Question: I have one question about image grid system.
I created this <URL> from codepen.io
In this demo you can see :
'''
<div class="photo-row">
<div class="photo-item">
<!--Posted image here <img src="image/abc.jpg"/>-->
</div>
</div>
'''
This DEMO is working fine but. My question is how can I use my grid system like in this css:
'''
<div class="photo">
<div class="photo-row">
<a href="#"><img src="abc.jpg"/></a>
</div>
<div class="photo-row">
<a href="#"><img src="abc.jpg"/></a>
</div>
</div>
'''
I created second demo for this: <URL>.
Also my jQuery code:
'''
(function($,sr){
var debounce = function (func, threshold, execAsap) {
var timeout;
return function debounced () {
var obj = this, args = arguments;
function delayed () {
if (!execAsap)
func.apply(obj, args);
timeout = null;
};
if (timeout)
clearTimeout(timeout);
else if (execAsap)
func.apply(obj, args);
timeout = setTimeout(delayed, threshold || 100);
};
}
// smartresize
jQuery.fn[sr] = function(fn){ return fn ? this.bind('resize', debounce(fn)) : this.trigger(sr); };
})(jQuery,'smartresize');
/* Wait for DOM to be ready */
$(function() {
// Detect resize event
$(window).smartresize(function () {
// Set photo image size
$('.photo-row').each(function () {
var $pi = $(this).find('.photo-item'),
cWidth = $(this).parent('.photo').width();
// Generate array containing all image aspect ratios
var ratios = $pi.map(function () {
return $(this).find('img').data('org-width') / $(this).find('img').data('org-height');
}).get();
// Get sum of widths
var sumRatios = 0, sumMargins = 0,
minRatio = Math.min.apply(Math, ratios);
for (var i = 0; i < $pi.length; i++) {
sumRatios += ratios[i]/minRatio;
};
$pi.each(function (){
sumMargins += parseInt($(this).css('margin-left')) + parseInt($(this).css('margin-right'));
});
// Calculate dimensions
$pi.each(function (i) {
var minWidth = (cWidth - sumMargins)/sumRatios;
$(this).find('img')
.height(Math.floor(minWidth/minRatio))
.width(Math.floor(minWidth/minRatio) * ratios[i]);
});
});
});
});
/* Wait for images to be loaded */
$(window).load(function () {
// Store original image dimensions
$('.photo-item img').each(function () {
$(this)
.data('org-width', $(this)[0].naturalWidth)
.data('org-height', $(this)[0].naturalHeight);
});
$(window).resize();
});
'''

Anyone can help me in this regard ? Thank you in advance for your answer.
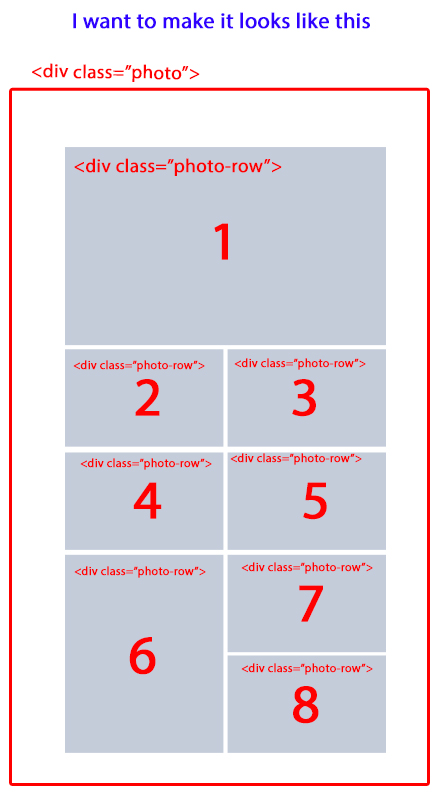
Answer: Since you'll be creating the HTML dynamically you should remove the '.photo-row' container but keep '.photo-item' like so:
'''
<div class="photo-item">
<a href="..."><img src="..." /></a>
</div>
<div class="photo-item">
<a href="..."><img src="..." /></a>
</div>
<div class="photo-item">
<a href="..."><img src="..." /></a>
</div>
...
'''
Then what you can do is wrap your elements with '.photo-row' on page load. First starting with various sets of two:
'''
var imgGrab = $('.photo-item'); //photos
var imgLength = imgGrab.length; //number of photos
for ( i=0; i<imgLength; i=i+3 ) {
imgGrab.eq(i+1).add( imgGrab.eq(i+1) ).add( imgGrab.eq(i+2) ).wrapAll('<div class="photo-row"></div>'); //wrap photos
}
'''
Then find the remanding ones and wrap those with '.photo-row' as well:
'''
$(".photo-item").each(function(){
if($(this).parent().is(":not(.photo-row)")){
$(this).wrap('<div class="photo-row"></div>');
}
});
'''
This will wrap your images dynamically and let the CSS do its job regardless of the number of them:
<URL>